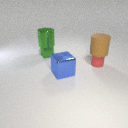
large brown rubber cylinder to the right of large green metal cylinder